Question: I have a problem with adding a command to a client via hibernate method.
When I register a client and a command I get the following error:

Here is my code:
'''
package ma.commande.model;
import java.io.Serializable;
import java.util.*;
import javax.persistence.CascadeType;
import javax.persistence.Column;
import javax.persistence.EmbeddedId;
import javax.persistence.Entity;
import javax.persistence.FetchType;
import javax.persistence.GeneratedValue;
import javax.persistence.GenerationType;
import javax.persistence.Id;
import javax.persistence.OneToMany;
import javax.persistence.Table;
import com.fasterxml.jackson.annotation.JsonIgnore;
@Entity
@Table(name = "client")
public class Client implements Serializable {
@Id
@GeneratedValue
@Column(name = "id_client",nullable=false)
private Integer id_client;
@Column(name = "nomComplet")
private String nomComplet;
@Column(name = "email")
private String email;
@Column(name = "tel")
private String tel;
@Column(name = "sexe")
private String sexe;
@JsonIgnore
@OneToMany(cascade = CascadeType.ALL,mappedBy="client")
private Set<Commande> commandes = new HashSet();
public Client() {
super();
// TODO Auto-generated constructor stub
}
public Client(String nomComplet, String email, String tel, String sexe) {
super();
this.nomComplet = nomComplet;
this.email = email;
this.tel = tel;
this.sexe = sexe;
}
public Integer getId_client() {
return id_client;
}
public void setId_client(Integer id_client) {
this.id_client = id_client;
}
public String getNomComplet() {
return nomComplet;
}
public void setNomComplet(String nomComplet) {
this.nomComplet = nomComplet;
}
public String getEmail() {
return email;
}
public void setEmail(String email) {
this.email = email;
}
public String getTel() {
return tel;
}
public void setTel(String tel) {
this.tel = tel;
}
public String getSexe() {
return sexe;
}
public void setSexe(String sexe) {
this.sexe = sexe;
}
public Set<Commande> getCommandes() {
return commandes;
}
public void setCommandes(Set<Commande> commandes) {
this.commandes = commandes;
}
public void addCommande(Commande commande){
commandes.add(commande);
commande.setClient(this);
}
}
'''
'''
package ma.commande.model;
import javax.persistence.CascadeType;
import javax.persistence.Column;
import javax.persistence.EmbeddedId;
import javax.persistence.Entity;
import javax.persistence.FetchType;
import javax.persistence.GeneratedValue;
import javax.persistence.GenerationType;
import javax.persistence.Id;
import javax.persistence.JoinColumn;
import javax.persistence.ManyToOne;
import javax.persistence.Table;
import javax.validation.constraints.NotNull;
@Entity
@Table(name = "commande")
public class Commande {
@Id
@GeneratedValue
@Column(name = "id_Commande",nullable=false)
private Integer id_Commande;
@Column(name = "dateComm")
private String dateComm;
@Column(name = "dateLiv")
private String dateLiv;
@Column(name = "adresse")
private String adresse;
@Column(name = "statutCommande")
private String statutCommande;
@ManyToOne
@JoinColumn(name="id_client",nullable = false,columnDefinition="Integer")
private Client client;
public Client getClient() {
return client;
}
public void setClient(Client client) {
this.client = client;
}
public Commande() {
super();
// TODO Auto-generated constructor stub
}
public Commande(String statutCommande, String dateComm, String dateLiv, String adresse) {
super();
this.dateComm = dateComm;
this.dateLiv = dateLiv;
this.adresse = adresse;
this.statutCommande = statutCommande;
}
public int getId_Commande() {
return id_Commande;
}
public void setId_Commande(Integer id_Commande) {
this.id_Commande = id_Commande;
}
public String getDateComm() {
return dateComm;
}
public void setDateComm(String dateComm) {
this.dateComm = dateComm;
}
public String getDateLiv() {
return dateLiv;
}
public void setDateLiv(String dateLiv) {
this.dateLiv = dateLiv;
}
public String getAdresse() {
return adresse;
}
public void setAdresse(String adresse) {
this.adresse = adresse;
}
public String getStatutCommande() {
return statutCommande;
}
public void setStatutCommande(String statutCommande) {
this.statutCommande = statutCommande;
}
}
'''
'''
package ma.commande.dao;
import java.util.HashSet;
import java.util.List;
import java.util.Set;
import org.hibernate.HibernateException;
import org.hibernate.Session;
import org.hibernate.SessionFactory;
import org.hibernate.Transaction;
import org.hibernate.cfg.AnnotationConfiguration;
import org.springframework.beans.factory.annotation.Autowired;
import org.springframework.stereotype.Repository;
import ma.commande.model.Client;
import ma.commande.model.Commande;
@Repository
public class ClientDAO implements IClientDAO {
@Override
public void addClient(Client client) {
Commande commande = new Commande();
Set<Commande> commandes = new HashSet<Commande>() ;
commandes.add(commande);
client.setCommandes(commandes);
commande.setClient(client);
getCurrentSession().persist(client);
}
}
'''
'''
package ma.commande.dao;
import java.util.List;
import org.hibernate.HibernateException;
import org.hibernate.Session;
import org.hibernate.SessionFactory;
import org.hibernate.Transaction;
import org.hibernate.cfg.AnnotationConfiguration;
import org.springframework.beans.factory.annotation.Autowired;
import org.springframework.stereotype.Repository;
import ma.commande.model.Client;
import ma.commande.model.Commande;
@Repository
public class CommandeDAO implements ICommandeDAO {
@Override
public void addCommande(Commande commande) {
Client client= new Client();
client.addCommande(commande);
getCurrentSession().persist(commande);
}
'''
'''
package ma.commande.alimentationData;
import java.util.List;
import ma.commande.model.Client;
import ma.commande.model.Commande;
import ma.commande.service.ClientService;
import ma.commande.service.CommandeService;
public class GestionCommandeExemple {
public static void main(String[] args) {
ClientService clientService = new ClientService();
/**** Insertion des clients ********/
Client client1 = new Client("client1", "client1@gmail.com", "060000000", "H");
Client client2 = new Client("client2", "client2@gmail.com", "060000000", "F");
Client client3 = new Client("client3", "client3@gmail.com", "060000000", "F");
System.out.println("*** Persist - start ***");
clientService.addClient(client1);
clientService.addClient(client2);
clientService.addClient(client3);
List<Client> clients1 = clientService.findAllClients();
System.out.println("Clients Persisted are :");
for (Client c : clients1) {
System.out.println("-" + c.toString());
}
System.out.println("*** Persist - end ***");
CommandeService commandeService = new CommandeService();
/**** Insertion des commandes ********/
Commande commande1 = new Commande("15/07/2016", "16/07/2016", "25 rue 1","Annulee");
Commande commande2 = new Commande("15/07/2016", "16/07/2016", "25 rue 1","En Cours");
Commande commande3 = new Commande("15/07/2016", "16/07/2016", "25 rue 1","Livree");
System.out.println("*** addCommande - start ***");
commandeService.addCommande(commande1);
commandeService.addCommande(commande2);
commandeService.addCommande(commande3);
List<Commande> commandes1 = commandeService.findAllCommandes();
System.out.println("commandes addCommanded are :");
for (Commande c : commandes1) {
System.out.println("-" + c.toString());
}
System.out.println("*** addCommande - end ***");
System.exit(0);
}
}
'''
'''
@RequestMapping(value = "/client/", method = RequestMethod.POST)
public ResponseEntity<Void> addClient(@RequestBody Client client, UriComponentsBuilder builder) {
clientService.addClient(client);
HttpHeaders headers = new HttpHeaders();
headers.setLocation(builder.path("/client/{id}").buildAndExpand(client.getId_client()).toUri());
return new ResponseEntity<Void>(headers, HttpStatus.CREATED);
}
'''
'''
@RequestMapping(value = "/commande/", method = RequestMethod.POST)
public ResponseEntity<Void> addCommande(@RequestBody Commande commande,UriComponentsBuilder builder) {
commandeService.addCommande(commande);
HttpHeaders headers = new HttpHeaders();
headers.setLocation(builder.path("/commande/{id}").buildAndExpand(commande.getId_Commande()).toUri());
return new ResponseEntity<Void>(headers, HttpStatus.CREATED);
}
'''
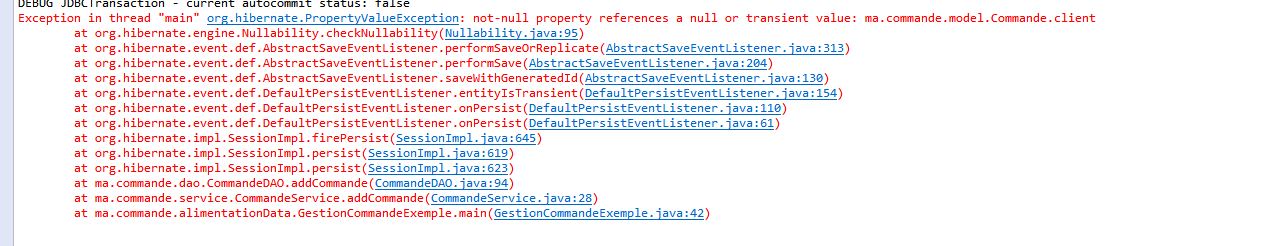
Answer: You are trying yo persist a Commade without a Client.
Set a client to the commande before persist it.
'''
...
commande1.setClient(client1);
commandeService.addCommande(commande1);
...
'''